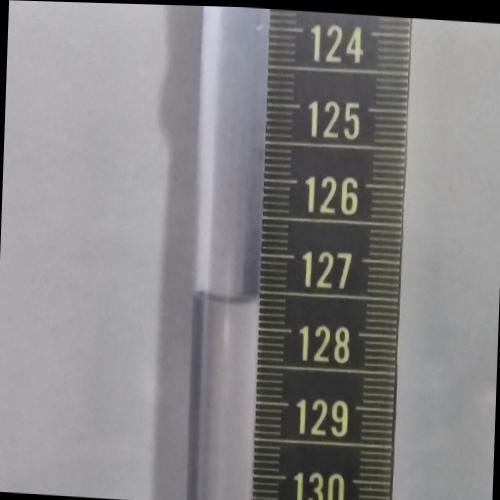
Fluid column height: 127.6 cm